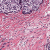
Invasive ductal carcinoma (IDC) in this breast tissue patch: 1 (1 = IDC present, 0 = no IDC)